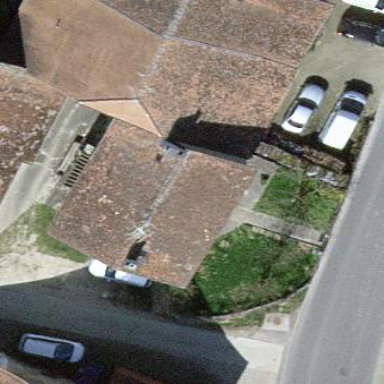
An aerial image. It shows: Simple house.